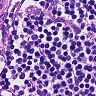
Metastatic tissue present: no